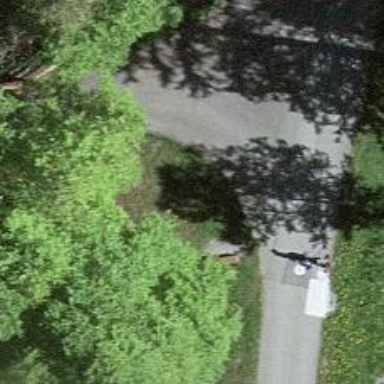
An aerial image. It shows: Bench for seating.